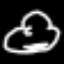
Label: frog